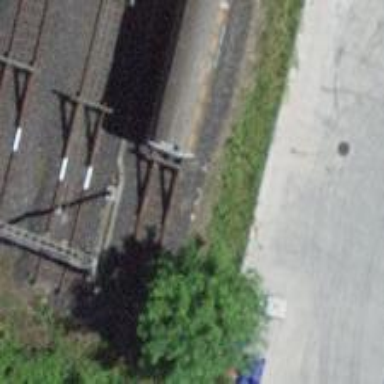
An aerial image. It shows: Railway buffer stop.